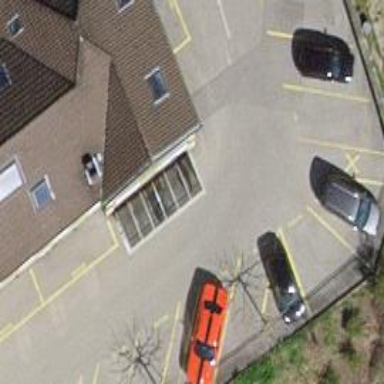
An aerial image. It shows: Shed designated for bicycle parking.